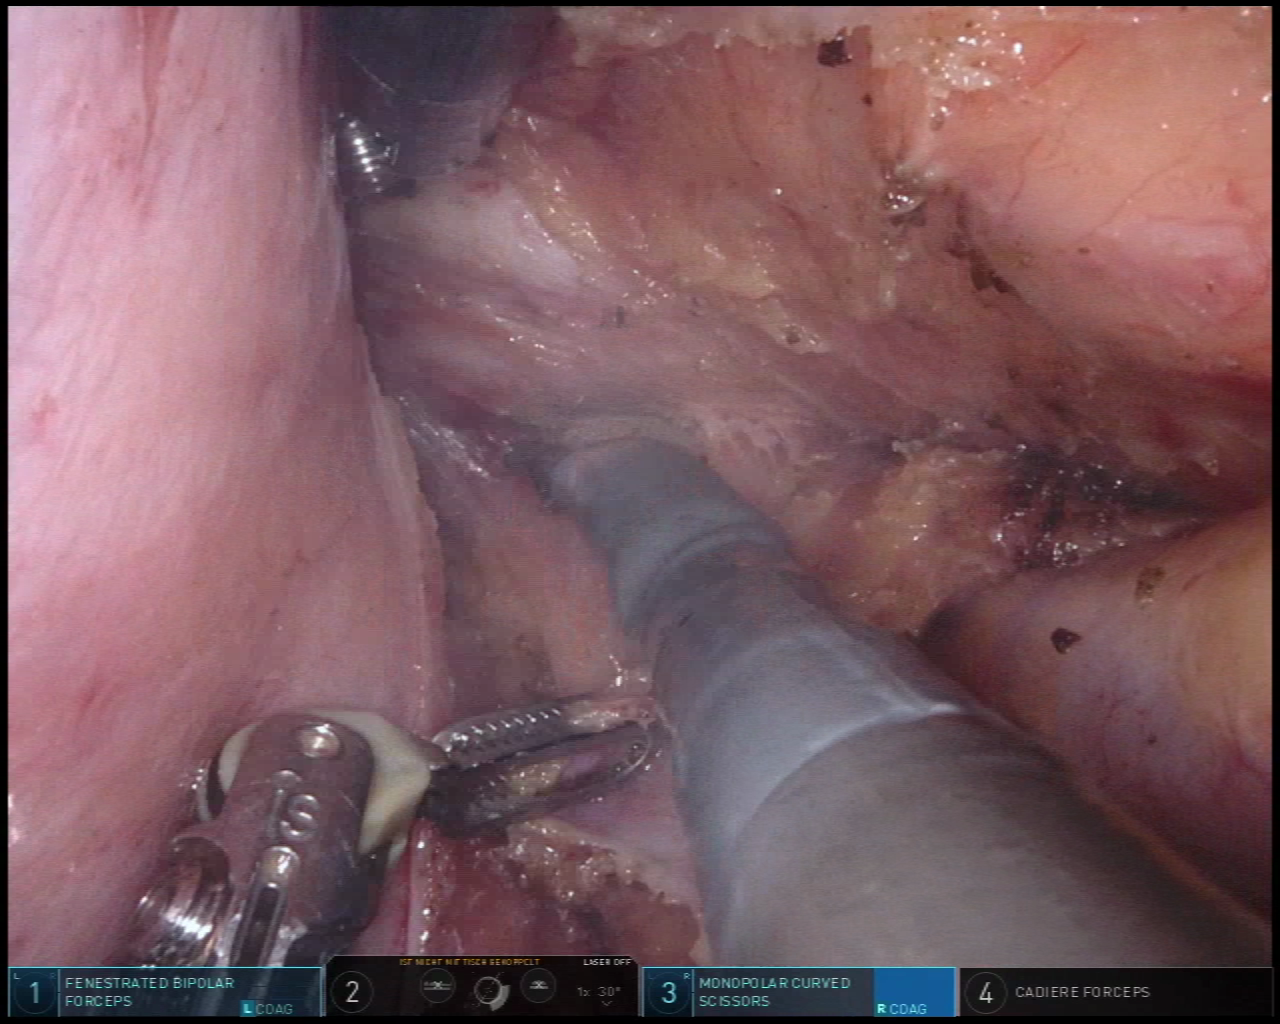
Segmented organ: vesicular_glands
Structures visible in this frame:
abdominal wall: no
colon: no
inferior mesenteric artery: no
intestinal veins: no
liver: no
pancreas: no
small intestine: no
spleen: no
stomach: no
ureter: no
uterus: no
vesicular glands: yes